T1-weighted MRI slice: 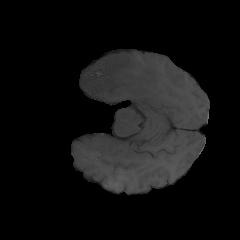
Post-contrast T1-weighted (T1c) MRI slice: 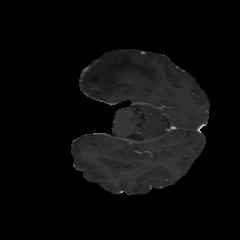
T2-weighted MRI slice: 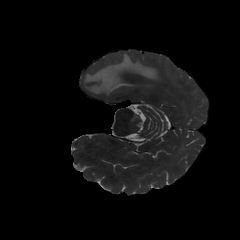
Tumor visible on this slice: yes